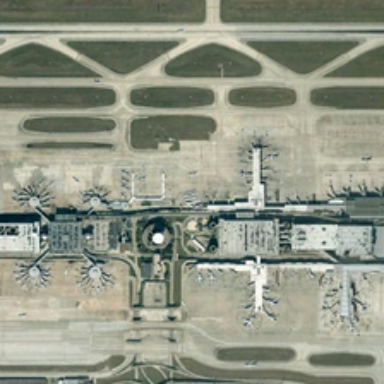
The strip shaped airport is next to runways and viaducts .